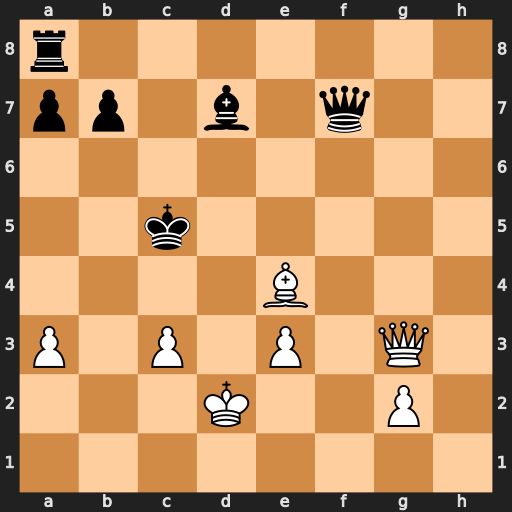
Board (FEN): r7/pp1b1q2/8/2k5/4B3/P1P1P1Q1/3K2P1/8
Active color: w
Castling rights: -
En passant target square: -
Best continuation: Qc7+ Bc6 Qxf7